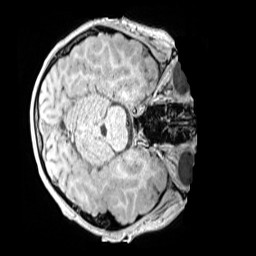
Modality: MP2RAGE
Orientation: axial
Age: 11
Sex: male
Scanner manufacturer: siemens
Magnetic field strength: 3 T
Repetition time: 4 s
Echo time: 0.00299 s